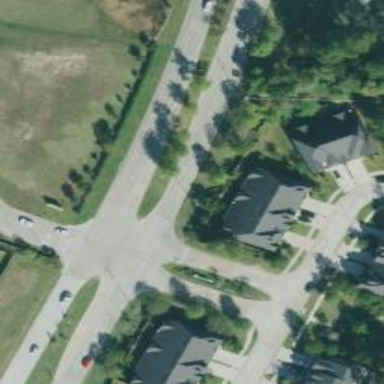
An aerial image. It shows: Secondary road.